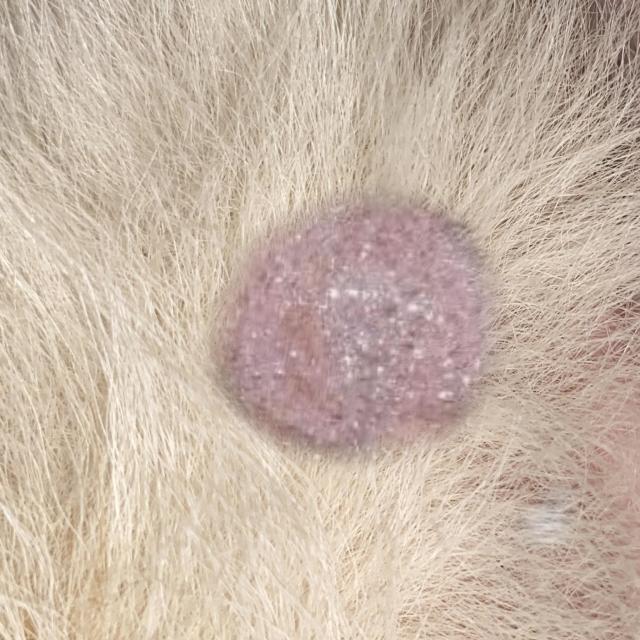
Canine ringworm (Dermatophytosis) — fungal infection caused by Microsporum or Trichophyton. Presents with circular alopecia, scaling, crusting, and broken hairs.